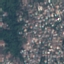
Land use / land cover class: Residential